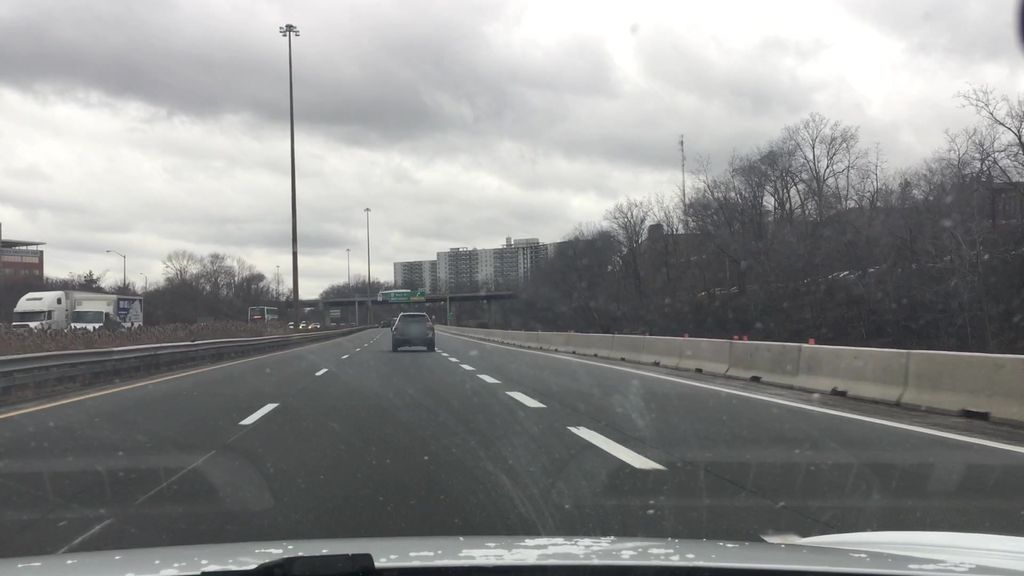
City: hamilton